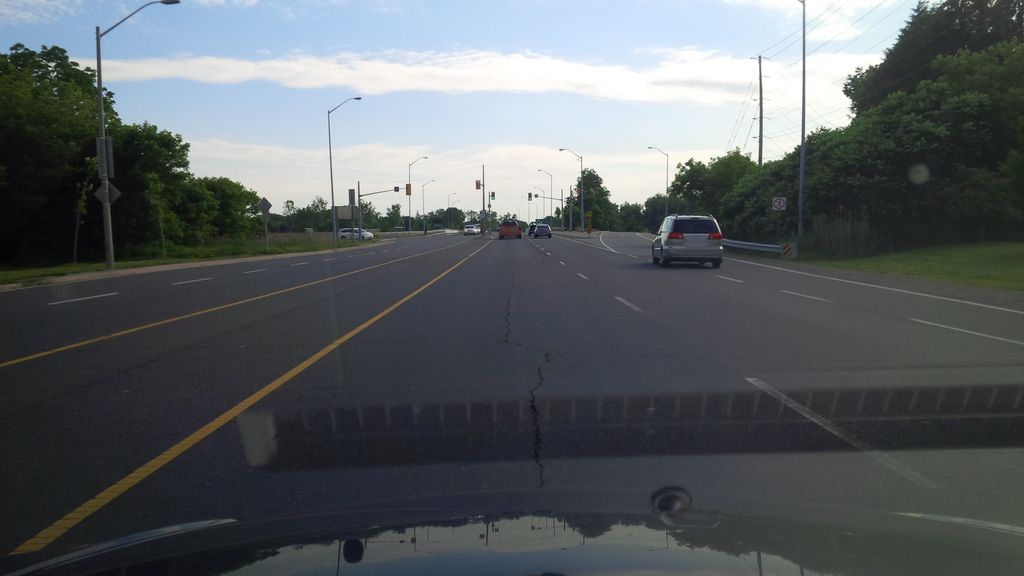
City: hamilton